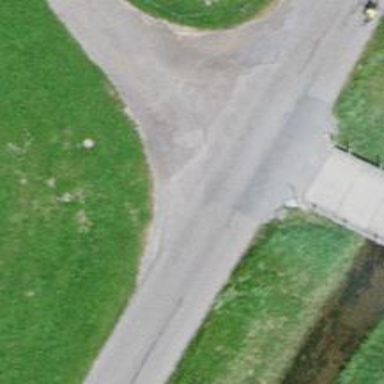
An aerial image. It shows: Well-maintained track road of grade 1.